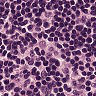
Metastatic tissue present: no